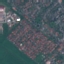
Land use / land cover class: Residential